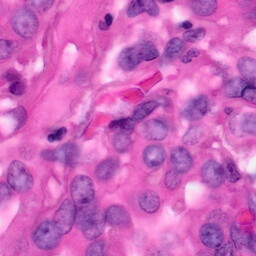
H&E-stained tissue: Pancreatic